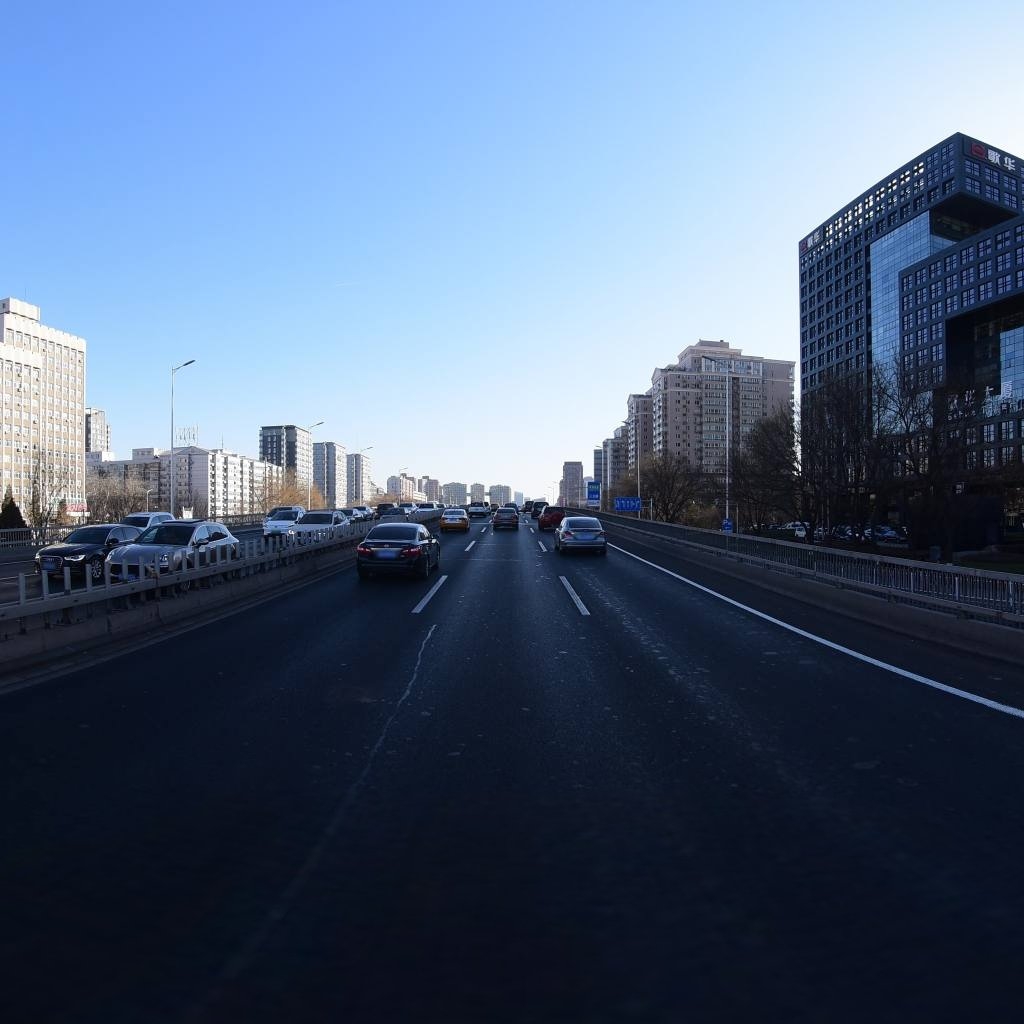
Region: Dongcheng
Road damage annotations: longitudinal patch, transverse patch